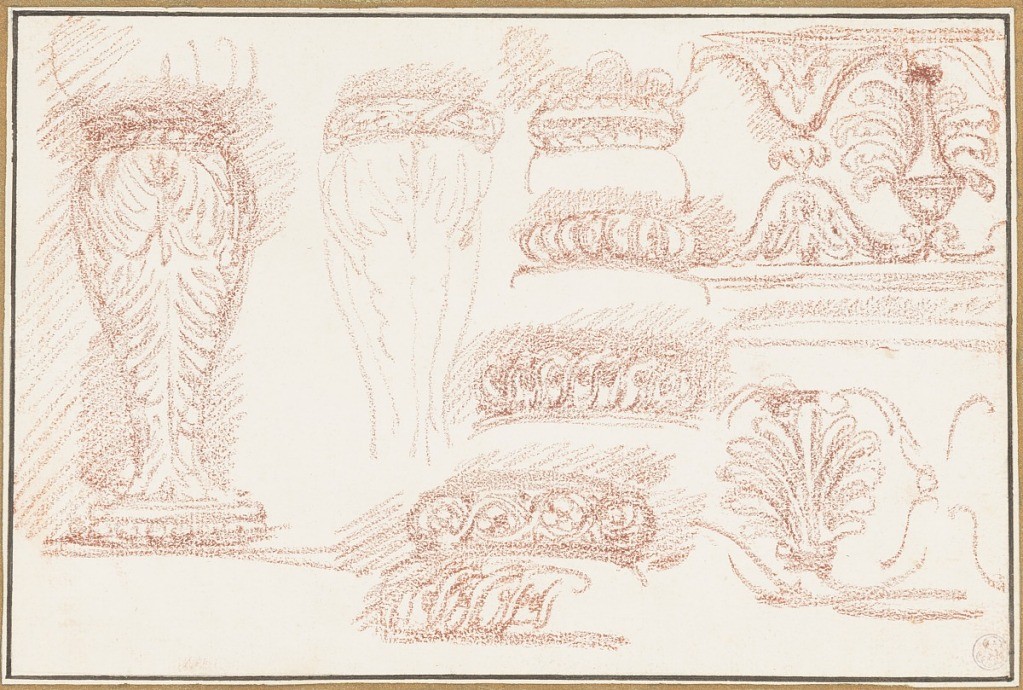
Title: Study of balusters and sculptural motifs
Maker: Jean-Robert Ango, French, active in Rome 1759 –1770, d. 1773
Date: ca. 1759–70
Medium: Red chalk on paper
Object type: Drawing
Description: Study of balusters and sculptural motifs